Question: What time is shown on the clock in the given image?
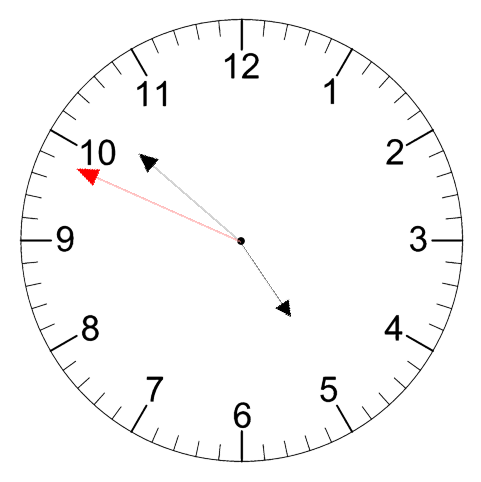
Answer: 04:51:49